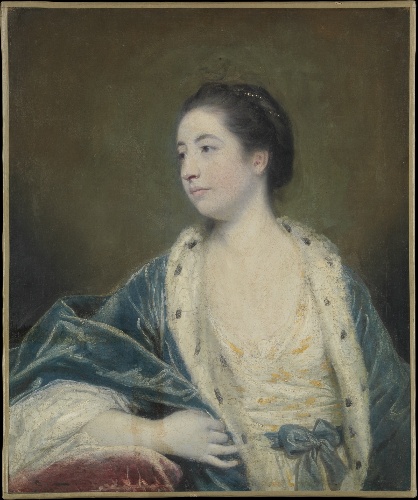
Title: Portrait of a Woman
Artist: Sir Joshua Reynolds
Artist bio: British, Plympton 1723–1792 London
Object type: Painting
Classification: Paintings
Medium: Oil on canvas
Dimensions: 29 5/8 x 24 1/2 in. (75.2 x 62.2 cm)
Department: European Paintings
Credit line: Bequest of George D. Pratt, 1935
Accession year: 1942
Repository: Metropolitan Museum of Art, New York, NY
Tags: Portraits|Women